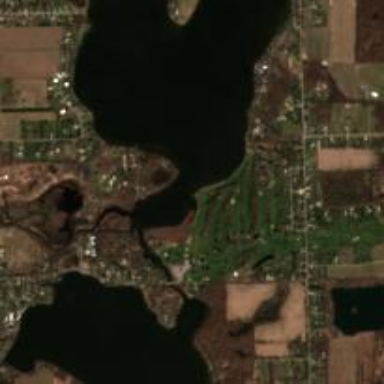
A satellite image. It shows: Golf course.